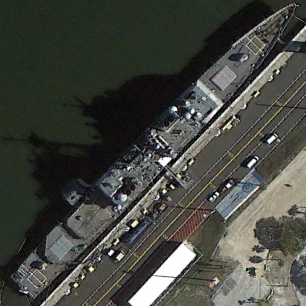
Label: cruiser